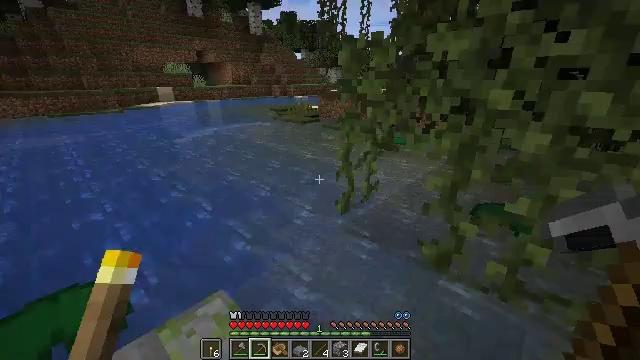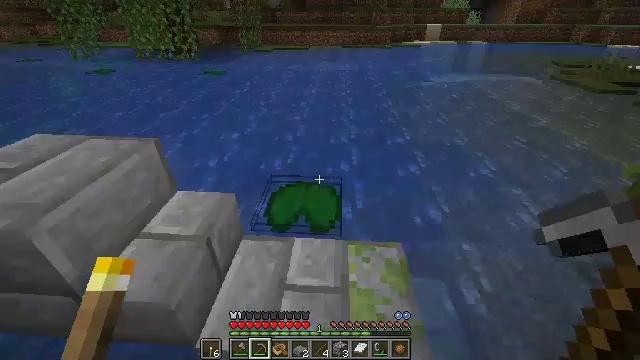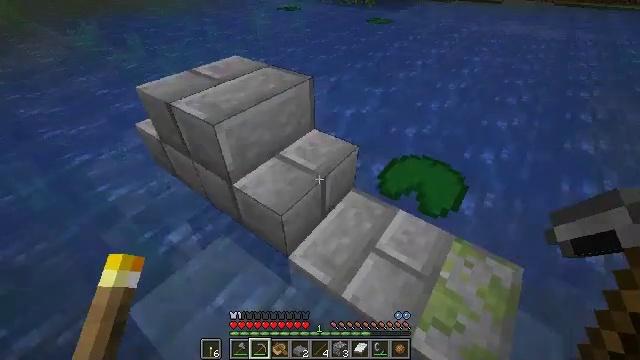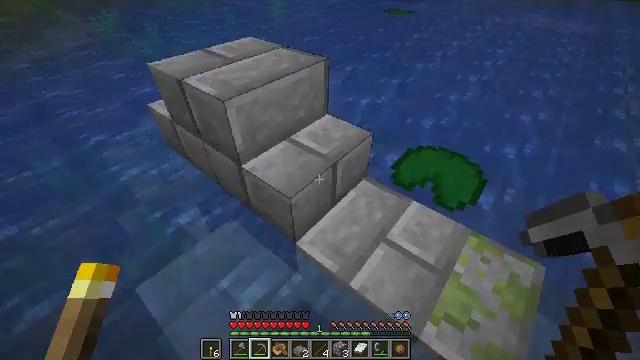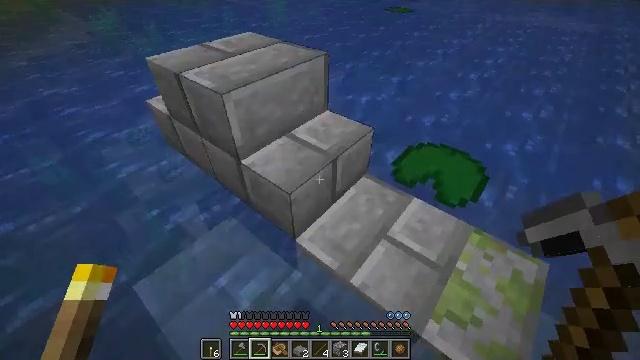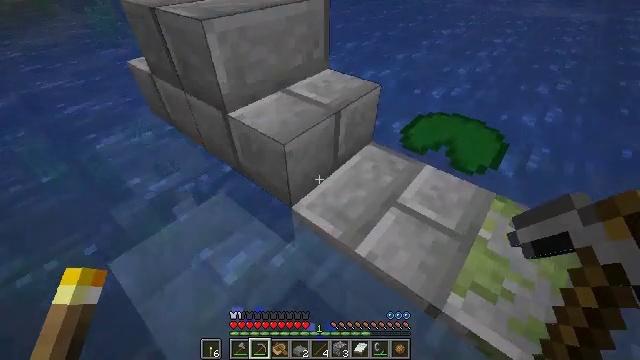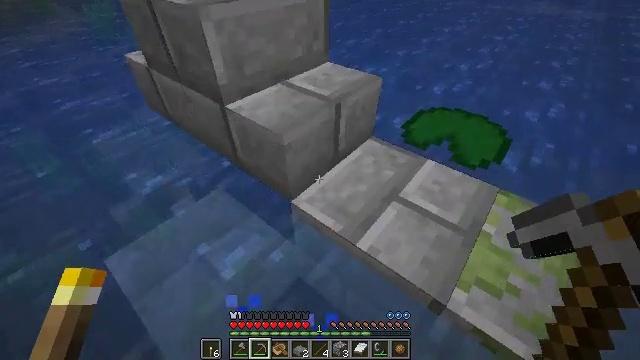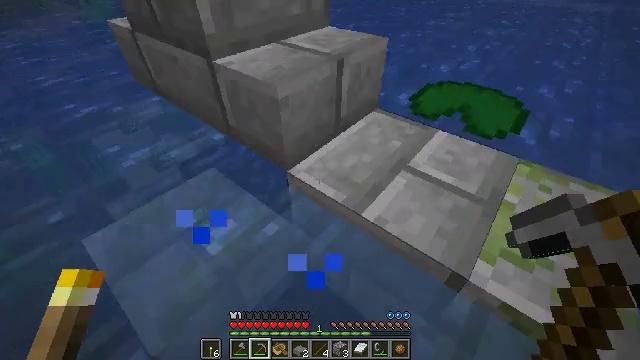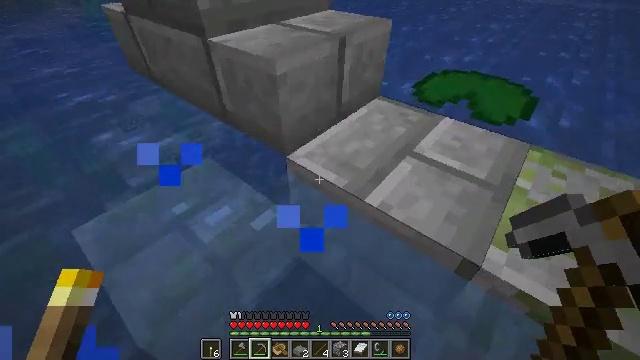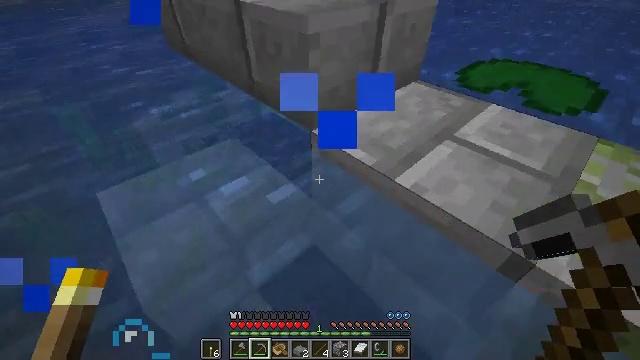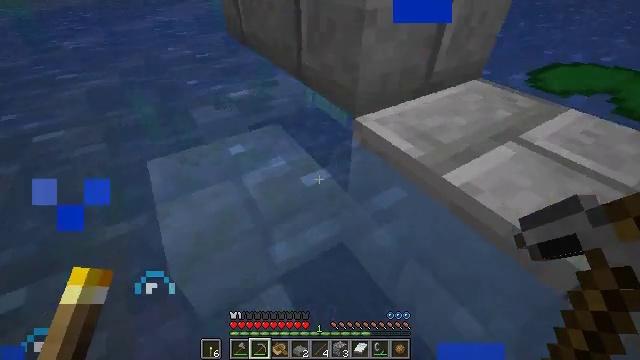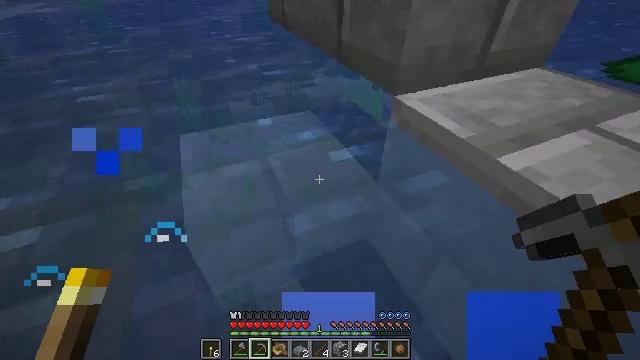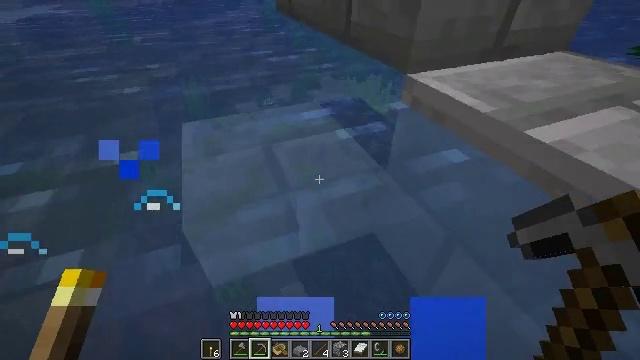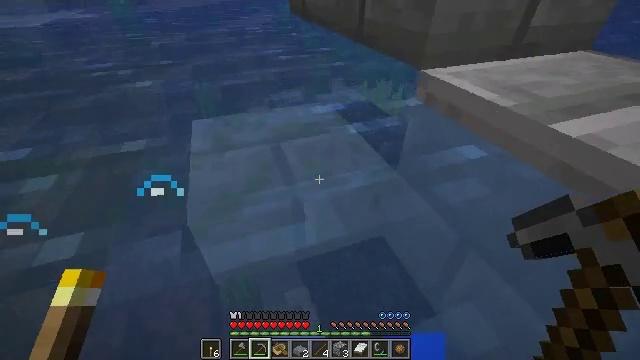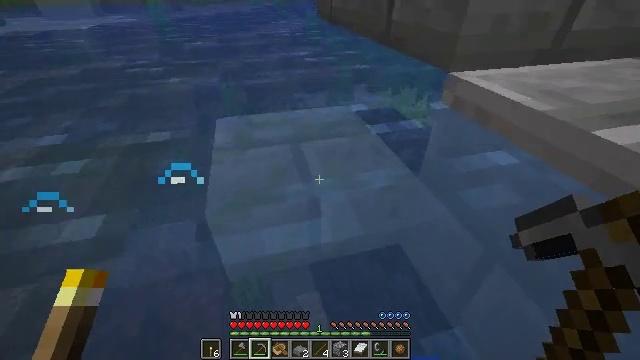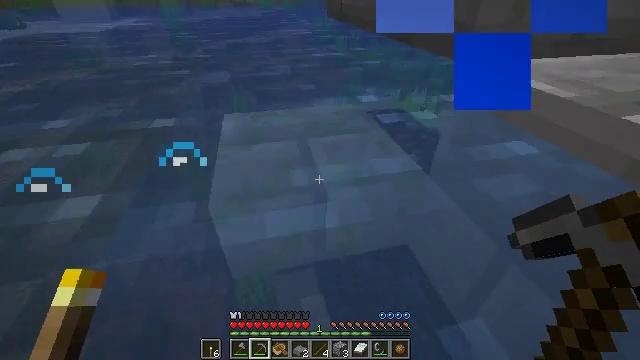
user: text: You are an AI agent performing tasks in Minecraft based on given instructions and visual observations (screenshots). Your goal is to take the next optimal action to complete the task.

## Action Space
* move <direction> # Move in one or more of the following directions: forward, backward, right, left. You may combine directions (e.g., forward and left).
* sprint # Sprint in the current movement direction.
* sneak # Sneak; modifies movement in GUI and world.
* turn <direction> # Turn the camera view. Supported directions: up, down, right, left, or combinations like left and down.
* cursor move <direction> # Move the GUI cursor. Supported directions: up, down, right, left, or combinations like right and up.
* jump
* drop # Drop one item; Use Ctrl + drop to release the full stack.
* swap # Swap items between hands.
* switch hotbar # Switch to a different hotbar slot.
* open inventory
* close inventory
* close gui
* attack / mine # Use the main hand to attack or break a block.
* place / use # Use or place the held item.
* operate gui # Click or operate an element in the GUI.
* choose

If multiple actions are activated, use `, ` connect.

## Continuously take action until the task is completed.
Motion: motion action
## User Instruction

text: Pick up the stone slab block.
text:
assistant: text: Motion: turn left and down
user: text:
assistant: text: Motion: turn left and down
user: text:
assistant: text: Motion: turn left and down
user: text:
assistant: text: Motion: no_op
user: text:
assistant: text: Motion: no_op
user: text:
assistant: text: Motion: no_op
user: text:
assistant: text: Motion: no_op
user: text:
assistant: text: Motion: no_op
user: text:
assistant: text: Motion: turn left
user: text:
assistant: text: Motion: turn left
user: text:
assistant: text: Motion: turn left
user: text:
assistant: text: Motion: turn left
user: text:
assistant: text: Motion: turn left and up
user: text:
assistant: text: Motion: turn left and up
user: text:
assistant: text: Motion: turn left, jump
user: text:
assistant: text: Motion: turn left, jump
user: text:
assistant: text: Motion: turn left, jump
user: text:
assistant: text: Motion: jump
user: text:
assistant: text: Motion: jump
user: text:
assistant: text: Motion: turn left, jump
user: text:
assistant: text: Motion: turn left and down, jump
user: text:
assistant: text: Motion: turn left, jump
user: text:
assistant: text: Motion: turn left, jump
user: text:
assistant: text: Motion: move left, turn left, jump
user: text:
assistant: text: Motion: move left, jump
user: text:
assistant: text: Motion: move left, jump
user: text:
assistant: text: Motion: move forward and move left, jump
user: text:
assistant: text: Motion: move forward and move left, jump
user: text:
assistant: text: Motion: move forward and move left, jump
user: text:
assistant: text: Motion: move forward and move left, jump